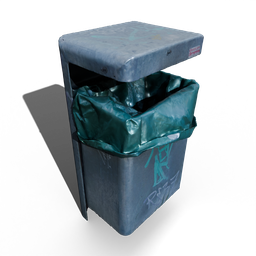
Label: tools